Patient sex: M
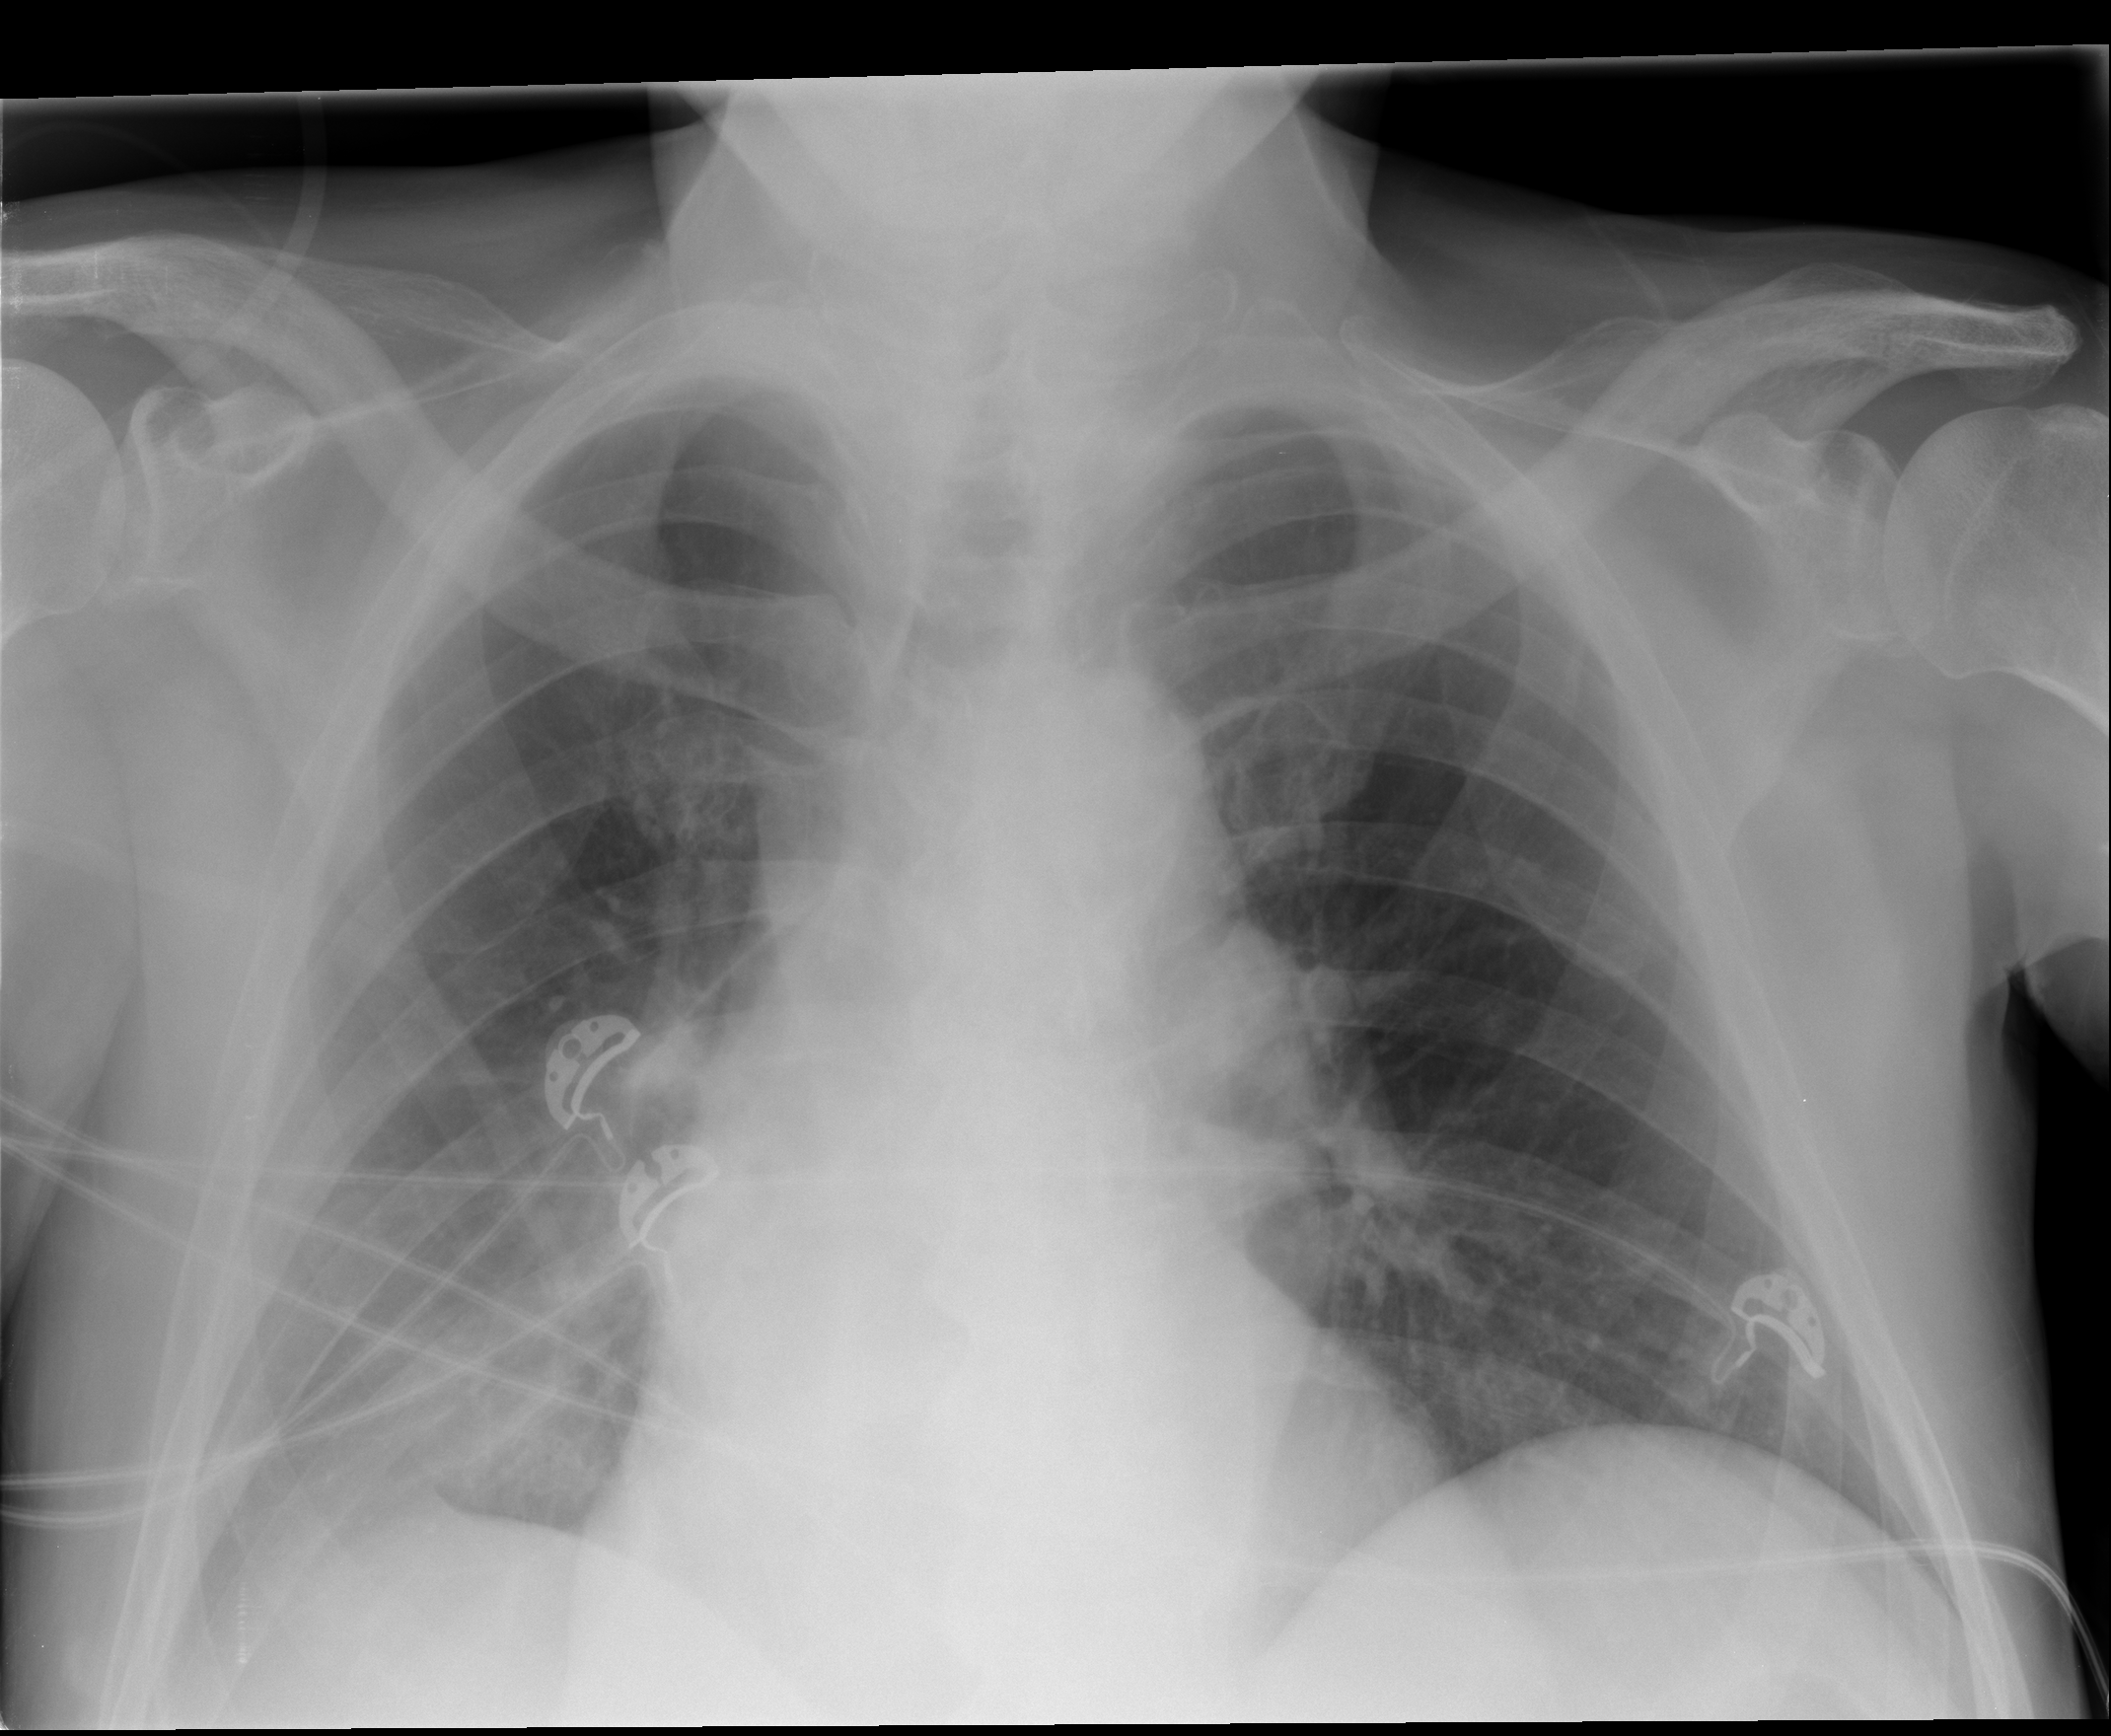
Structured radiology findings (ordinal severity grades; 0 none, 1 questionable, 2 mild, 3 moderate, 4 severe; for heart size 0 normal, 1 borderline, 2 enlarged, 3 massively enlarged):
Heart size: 1
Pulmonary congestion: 0
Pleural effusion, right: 2
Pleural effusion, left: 0
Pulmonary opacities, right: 1
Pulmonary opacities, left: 0
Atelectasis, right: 2
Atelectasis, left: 0